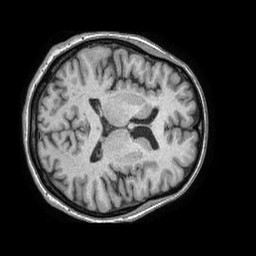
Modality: T1w
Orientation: axial
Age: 65
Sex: female
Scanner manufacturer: philips
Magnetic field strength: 1.5 T
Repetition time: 0.007849 s
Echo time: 0.003649 s